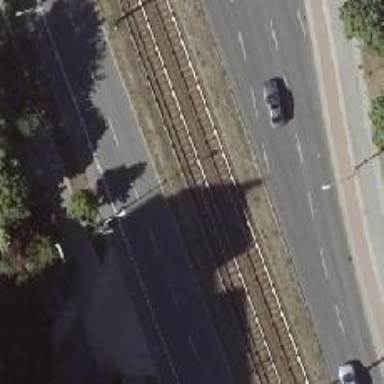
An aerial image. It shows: Secondary road with asphalt surface and lane markings.